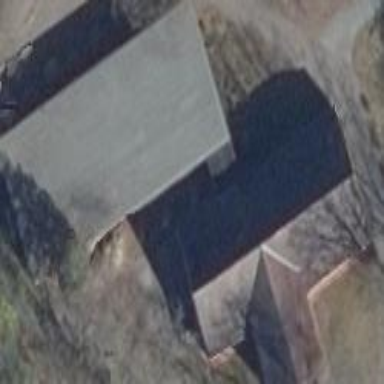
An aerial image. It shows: Beautiful church building.